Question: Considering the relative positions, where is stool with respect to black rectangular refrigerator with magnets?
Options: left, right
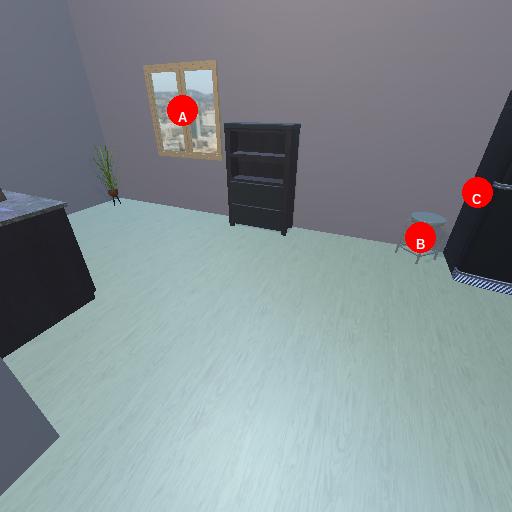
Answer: left